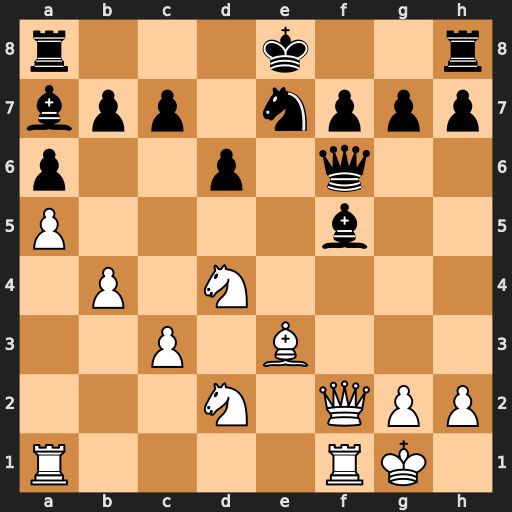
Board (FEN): r3k2r/bpp1nppp/p2p1q2/P4b2/1P1N4/2P1B3/3N1QPP/R4RK1
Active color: w
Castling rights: kq
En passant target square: -
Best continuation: Nxf5 Qxf5 Bxa7 Qxf2+ Bxf2